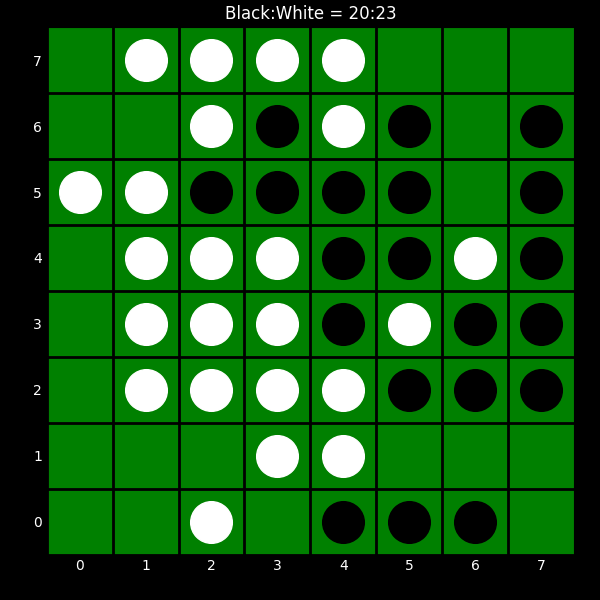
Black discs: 20
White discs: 23